Interaction volume radius: 10 \u00c5
Interaction volume height: 25 \u00c5
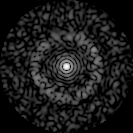
Disorder parameter: 0.852